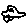
Label: car